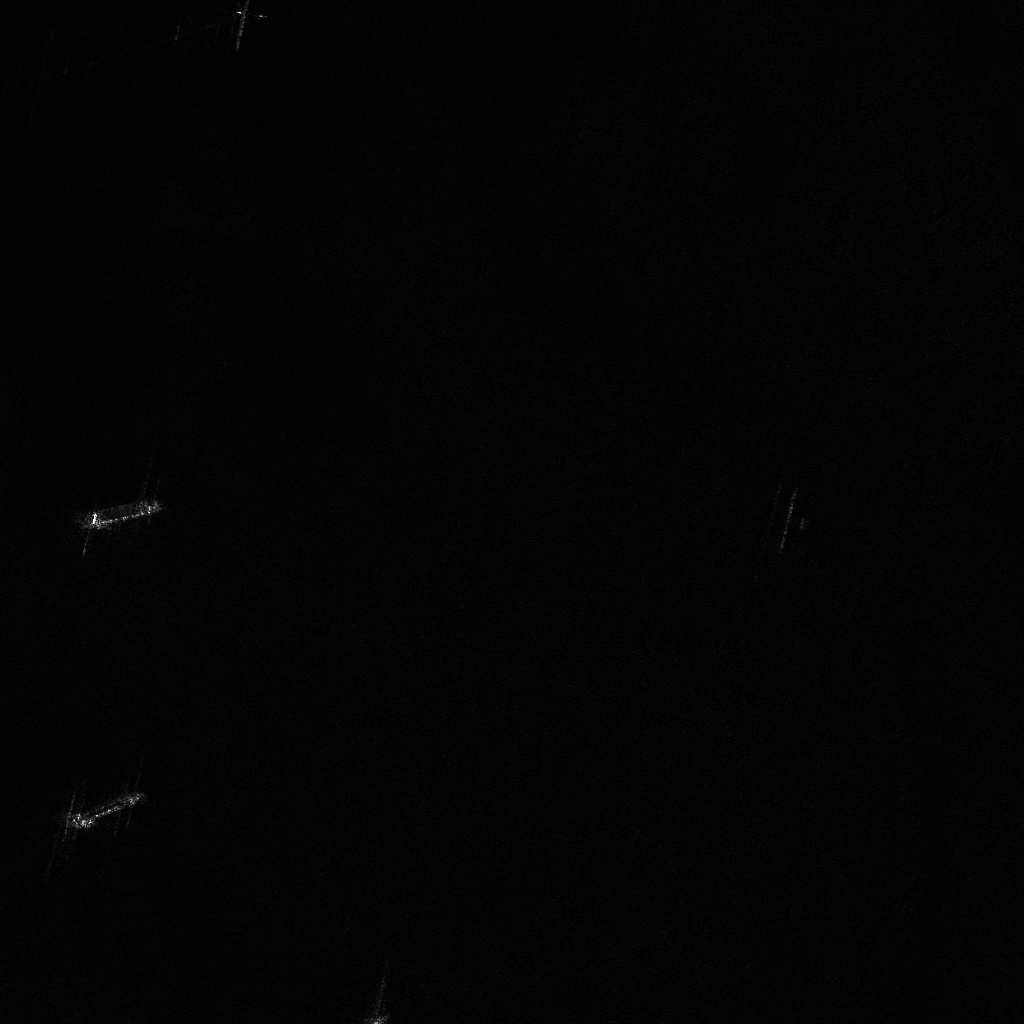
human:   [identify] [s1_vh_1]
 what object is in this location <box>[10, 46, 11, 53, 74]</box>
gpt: <ref>1 medium container at the left</ref>

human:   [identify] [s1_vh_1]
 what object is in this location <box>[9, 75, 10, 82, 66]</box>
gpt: <ref>1 medium container at the bottom left</ref>